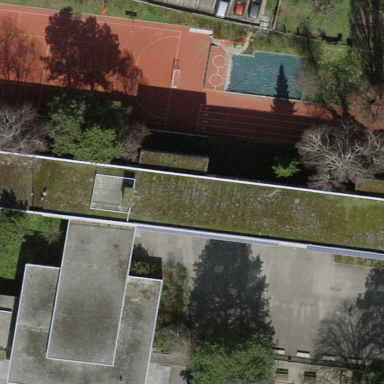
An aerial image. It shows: School building.